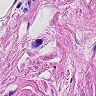
Metastatic tissue present: yes